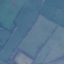
Land use / land cover: Pasture